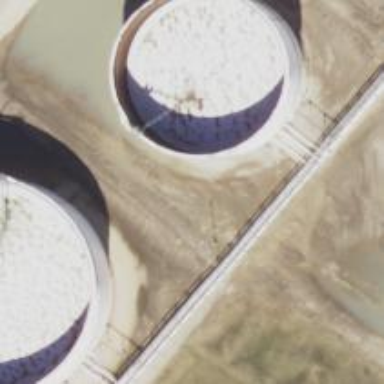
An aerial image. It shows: Storage tank created as man-made structure.